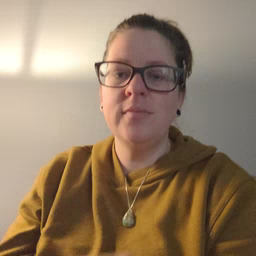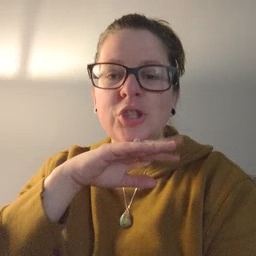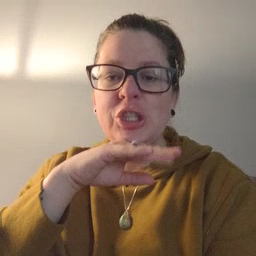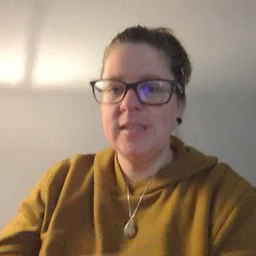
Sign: dirty